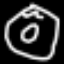
Label: donut